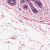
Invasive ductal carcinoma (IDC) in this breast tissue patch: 0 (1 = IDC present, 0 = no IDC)